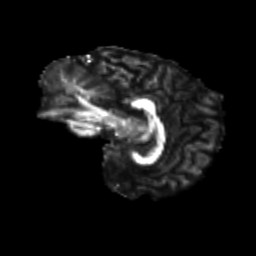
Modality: FA
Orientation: sagittal
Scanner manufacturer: siemens
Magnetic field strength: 3 T
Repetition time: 9.2 s
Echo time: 0.084 s